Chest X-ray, PA view. Patient: 45 years old, sex F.
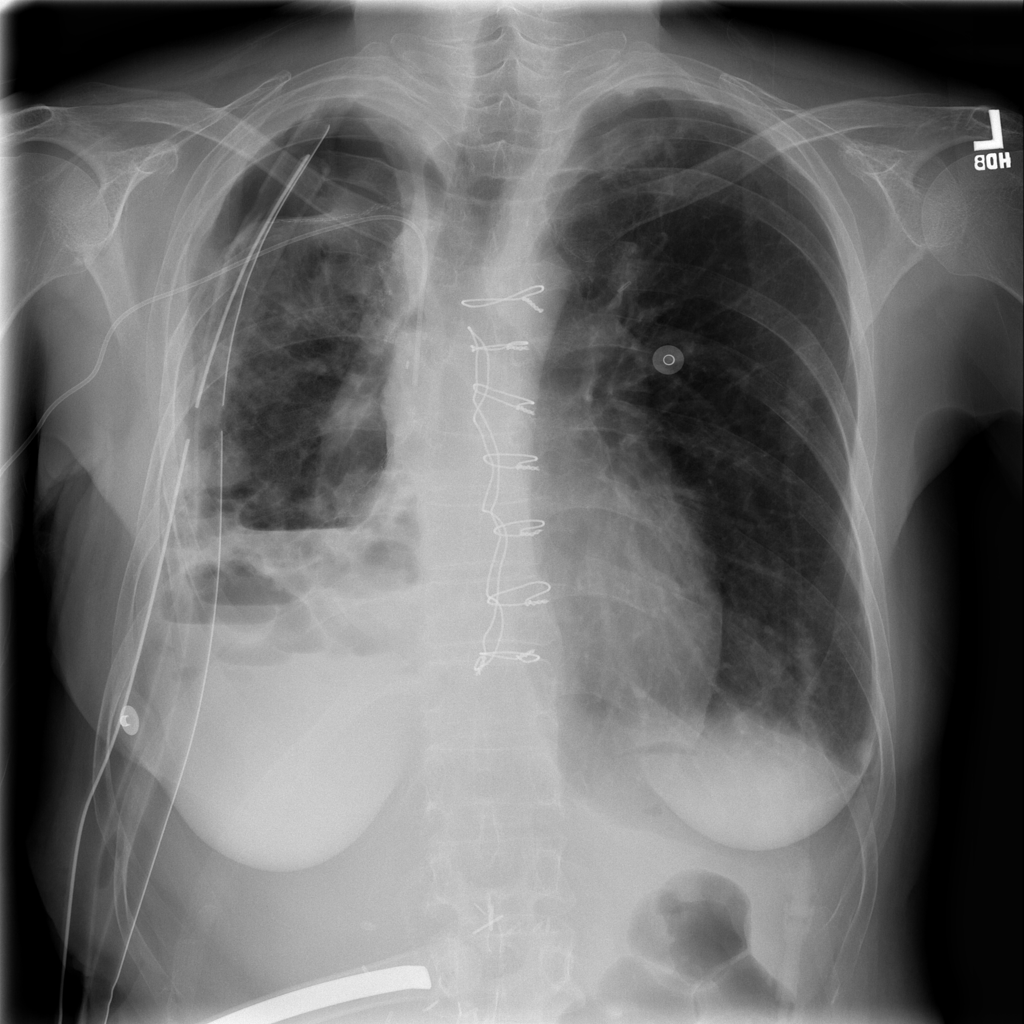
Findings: Effusion, Pneumothorax